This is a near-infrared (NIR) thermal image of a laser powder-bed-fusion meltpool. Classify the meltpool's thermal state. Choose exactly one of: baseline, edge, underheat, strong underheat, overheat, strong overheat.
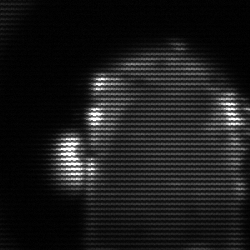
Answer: baseline